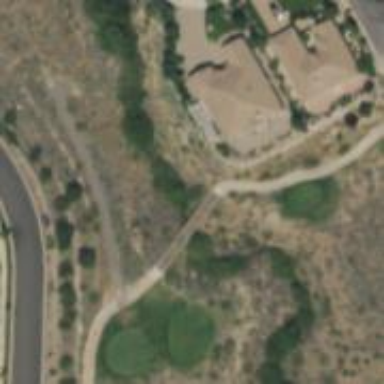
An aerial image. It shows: Path bridge over golf cartpath.